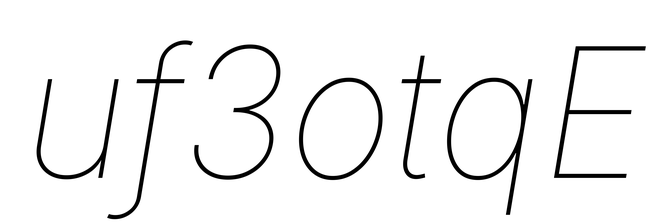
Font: Inter-Italic_Thin_Italic